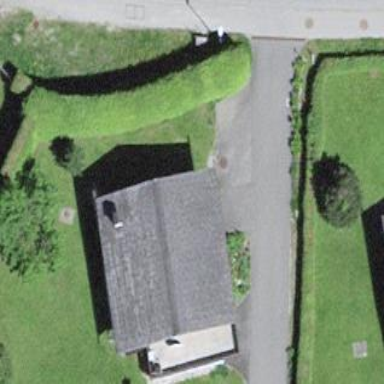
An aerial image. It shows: Simple house.